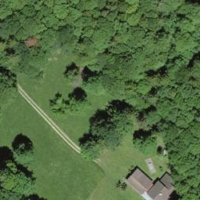
EUNIS habitat code: 41
Species observed at this site:
Campanula glomerata